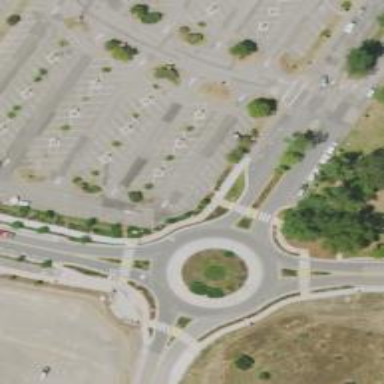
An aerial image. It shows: Tertiary road with asphalt surface leading to roundabout.